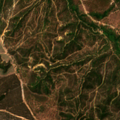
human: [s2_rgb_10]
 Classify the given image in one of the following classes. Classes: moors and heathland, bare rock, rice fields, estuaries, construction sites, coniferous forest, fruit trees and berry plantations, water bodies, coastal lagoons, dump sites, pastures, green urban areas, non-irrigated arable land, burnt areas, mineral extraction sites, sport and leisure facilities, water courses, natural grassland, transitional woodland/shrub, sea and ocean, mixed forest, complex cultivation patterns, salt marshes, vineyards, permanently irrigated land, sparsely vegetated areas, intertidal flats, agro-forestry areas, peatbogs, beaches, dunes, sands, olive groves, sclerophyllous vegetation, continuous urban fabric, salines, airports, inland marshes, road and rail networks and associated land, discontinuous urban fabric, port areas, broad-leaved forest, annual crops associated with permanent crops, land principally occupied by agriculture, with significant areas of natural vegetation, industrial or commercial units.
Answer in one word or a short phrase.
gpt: agro-forestry areas, broad-leaved forest, mixed forest, transitional woodland/shrub